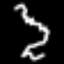
Label: squiggle